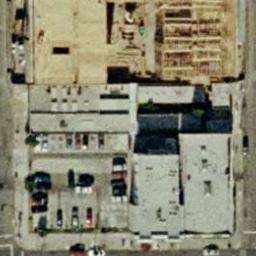
Label: buildings